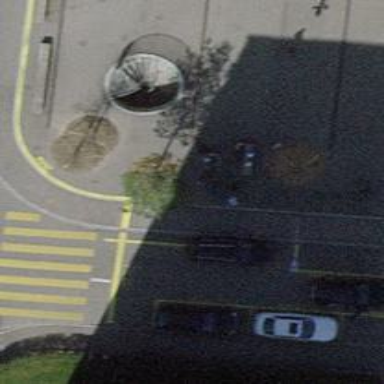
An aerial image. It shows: Bubbler fountain providing drinking water.